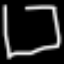
Label: square